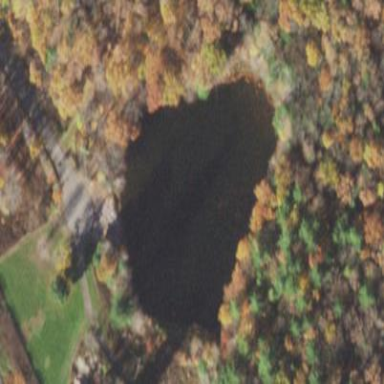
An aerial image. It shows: Reservoir.